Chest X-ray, PA view. Patient: 46 years old, sex F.
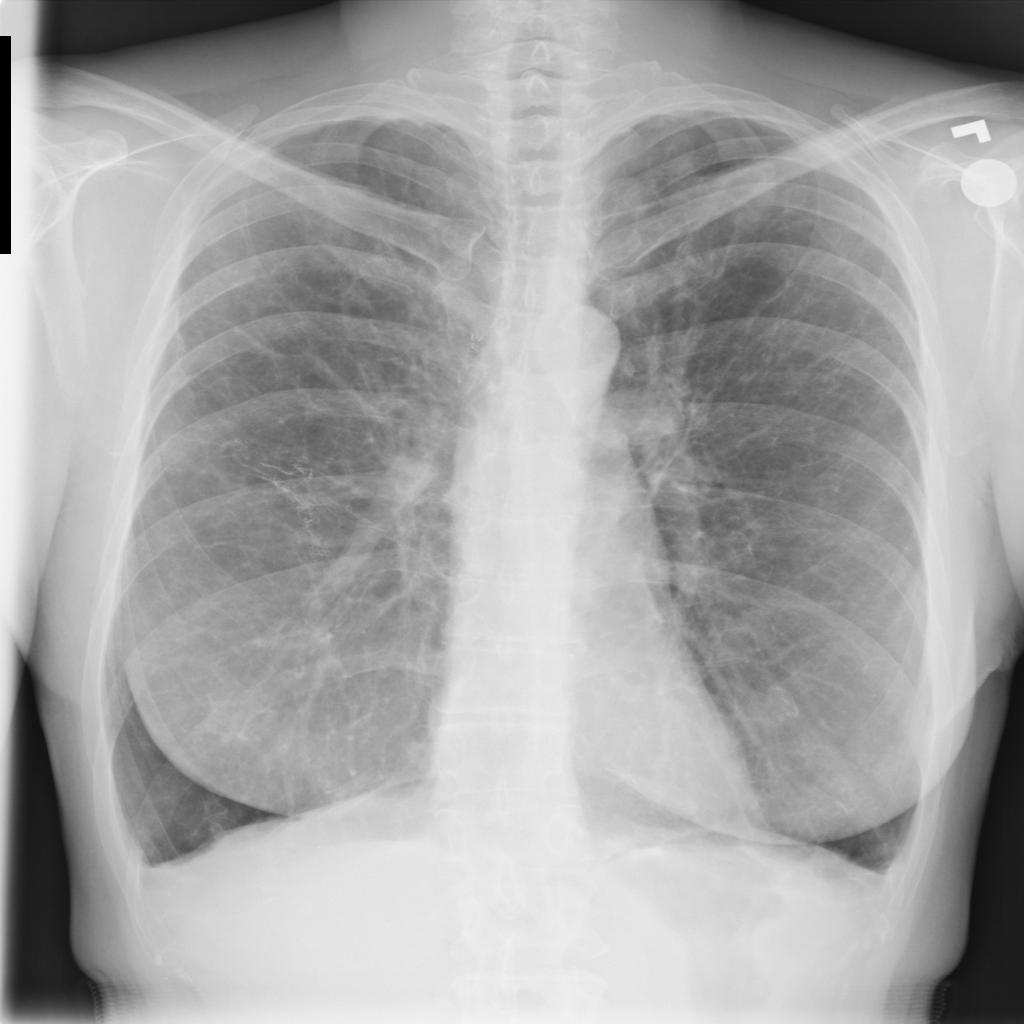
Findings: No Finding